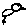
Label: bird